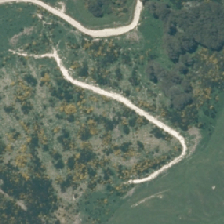
Land cover: harvested_forest